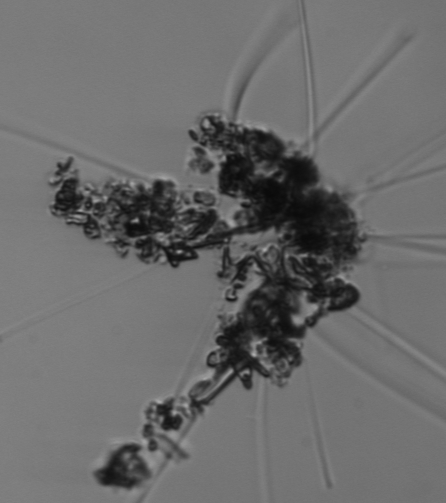
Label: Asterionellopsis_glacialis